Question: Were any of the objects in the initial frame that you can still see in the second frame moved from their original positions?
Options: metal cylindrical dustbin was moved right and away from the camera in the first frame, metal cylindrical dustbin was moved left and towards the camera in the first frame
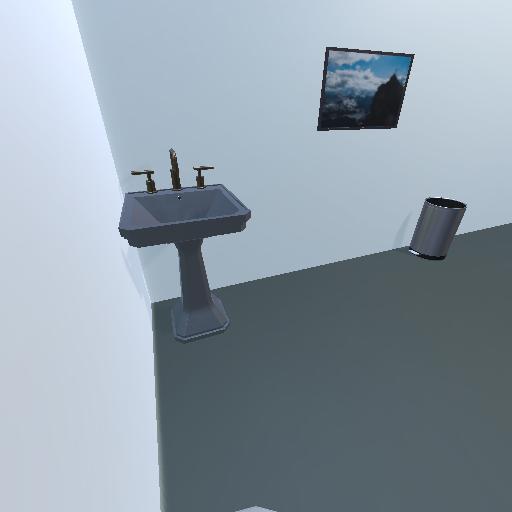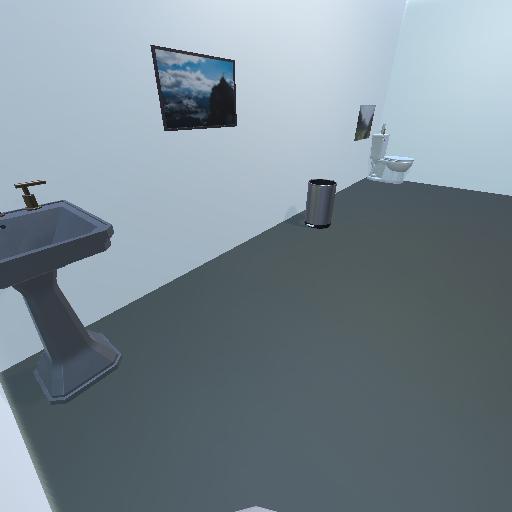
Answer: metal cylindrical dustbin was moved right and away from the camera in the first frame